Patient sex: M
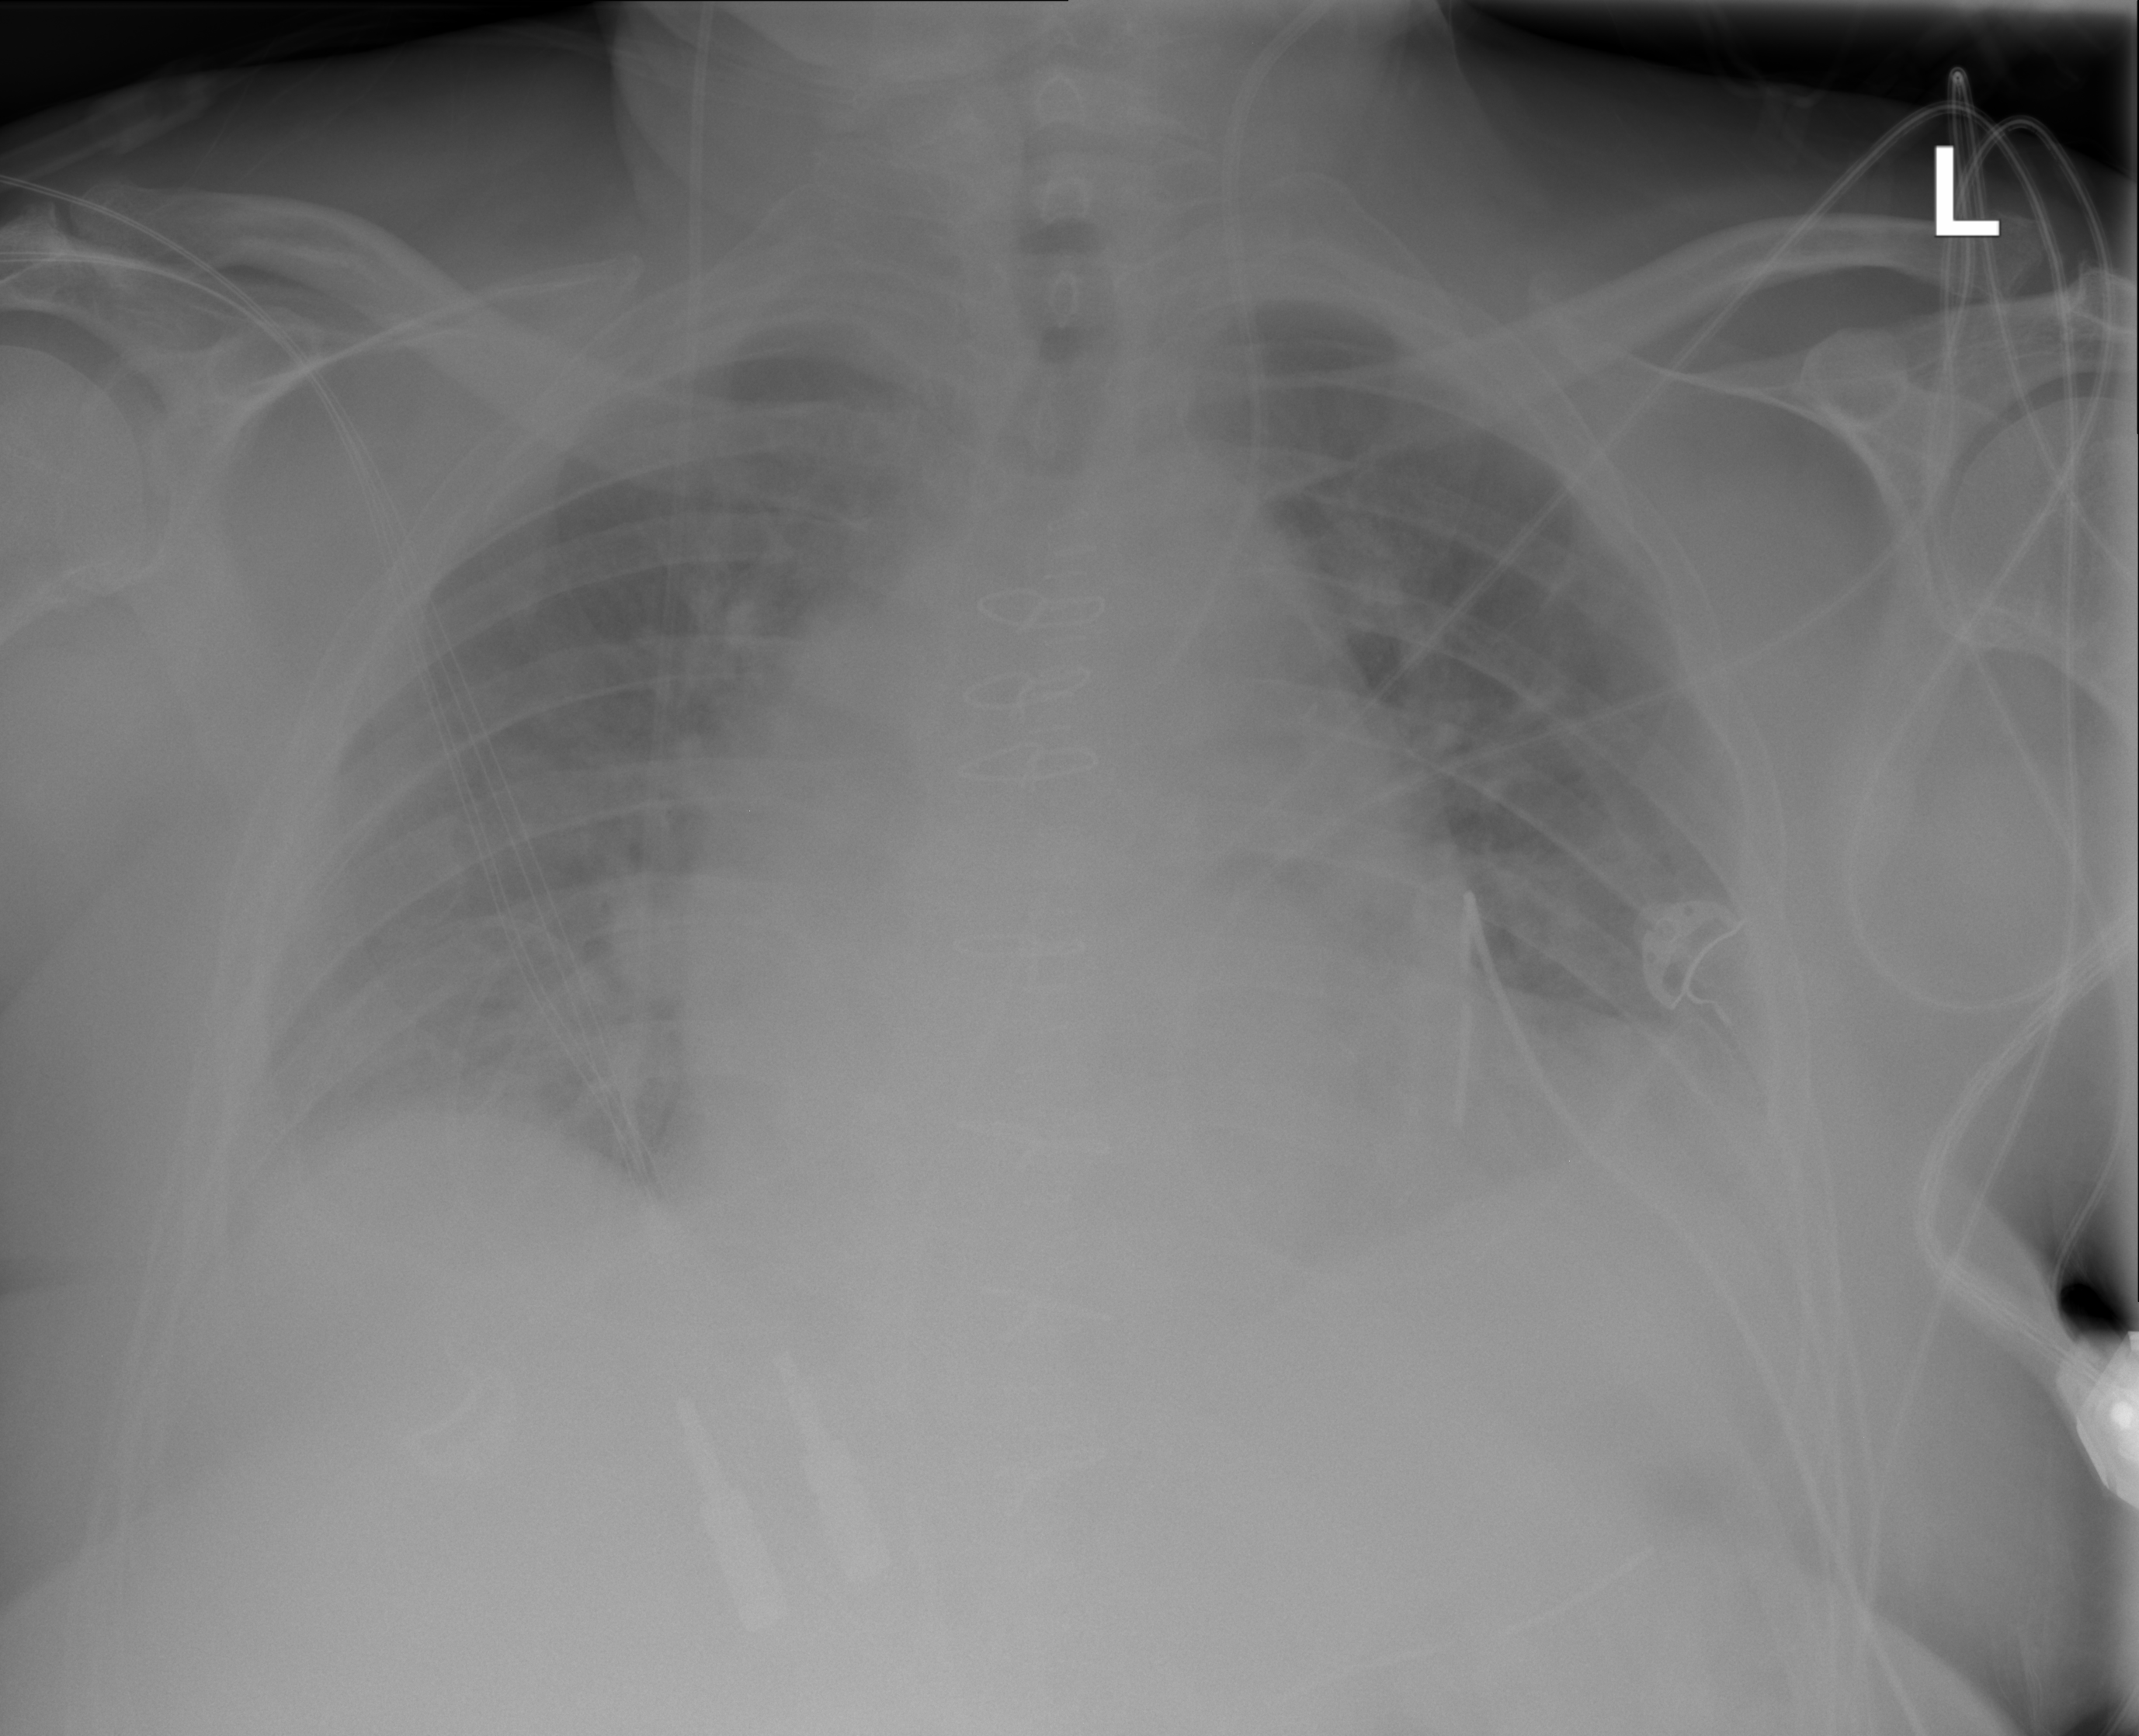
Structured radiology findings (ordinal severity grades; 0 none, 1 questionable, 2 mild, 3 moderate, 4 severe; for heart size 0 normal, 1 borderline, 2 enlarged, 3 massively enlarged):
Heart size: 2
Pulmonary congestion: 2
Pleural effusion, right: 0
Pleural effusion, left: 0
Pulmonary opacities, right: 0
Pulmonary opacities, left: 0
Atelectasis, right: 0
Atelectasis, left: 0